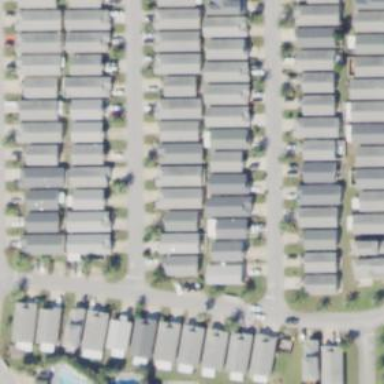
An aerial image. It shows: Residential area consisting of single-family homes.